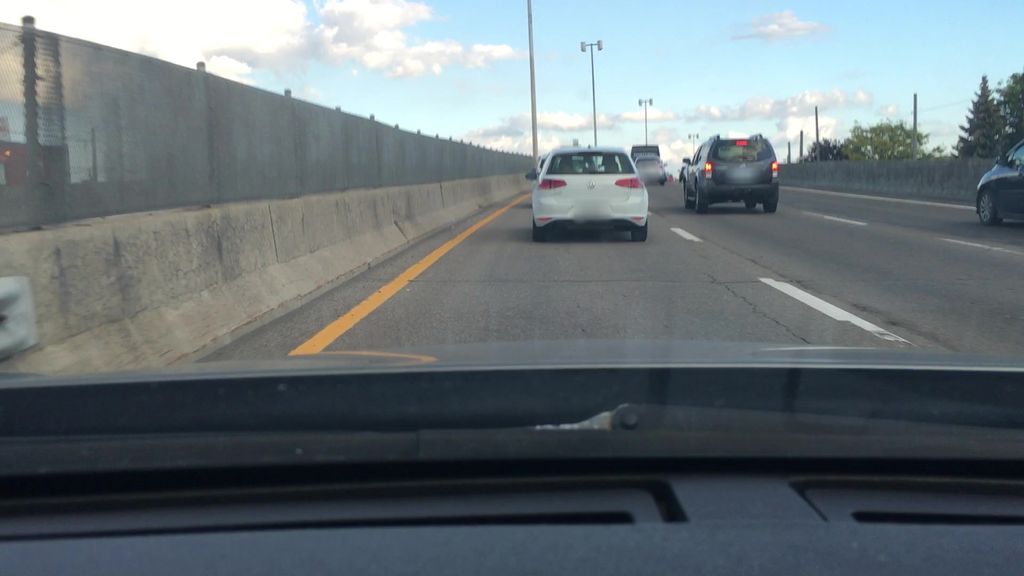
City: montreal